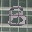
Label: 8